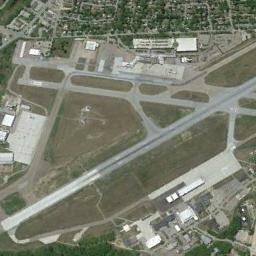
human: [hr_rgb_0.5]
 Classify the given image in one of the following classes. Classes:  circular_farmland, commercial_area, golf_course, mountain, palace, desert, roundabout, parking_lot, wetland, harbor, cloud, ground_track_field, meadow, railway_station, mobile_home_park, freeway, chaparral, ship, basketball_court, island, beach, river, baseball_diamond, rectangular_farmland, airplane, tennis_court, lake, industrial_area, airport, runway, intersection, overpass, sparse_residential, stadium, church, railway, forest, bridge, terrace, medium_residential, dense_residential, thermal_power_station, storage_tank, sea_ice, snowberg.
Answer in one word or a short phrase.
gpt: airport